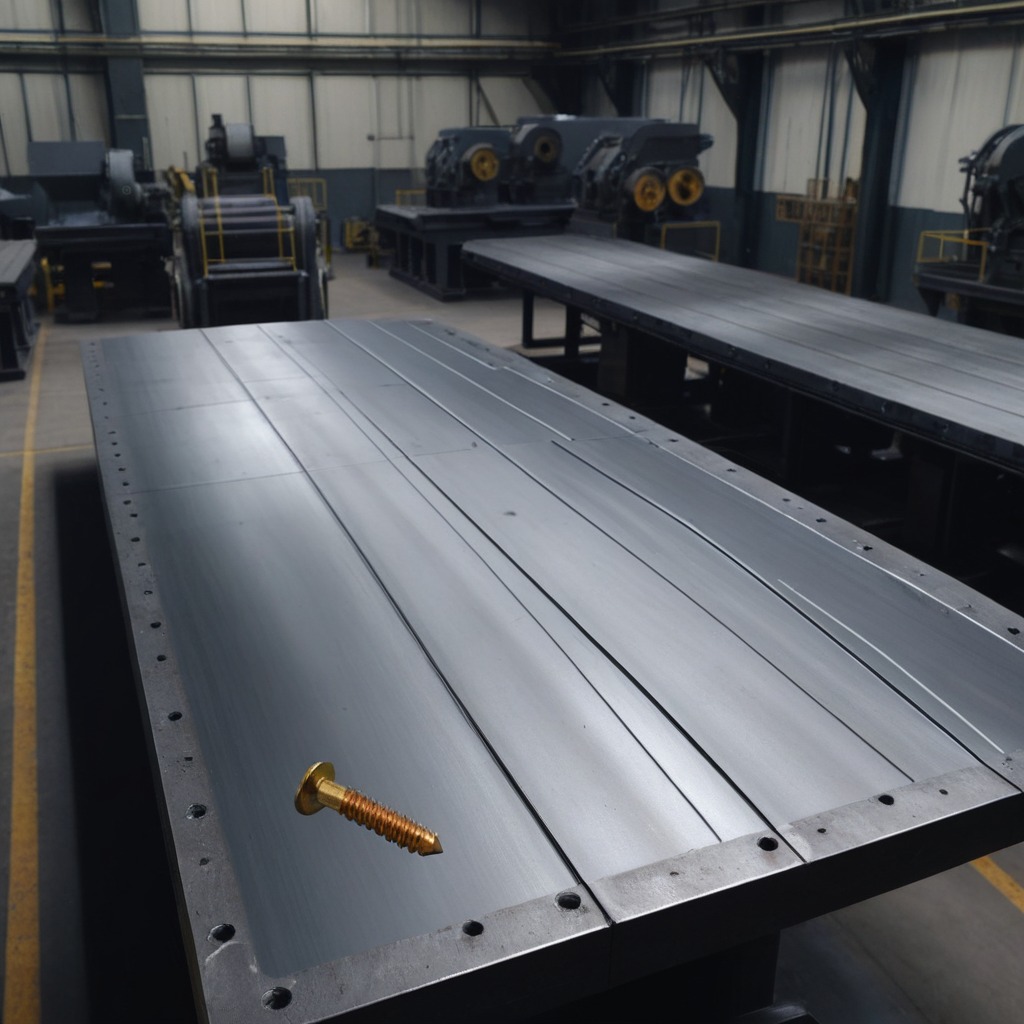
A metal screw is lying on the cold steel table in a mining workshop.